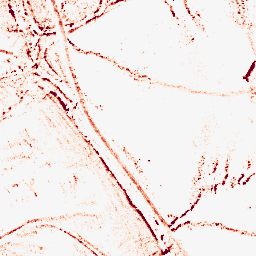
Category: morphological
Decomposition family: morphological_square
Decomposition parameters: operation: opening
size: 5
Upsampling method: quartic
Upsampling parameters: scale: 8
Upsampling scale: 8